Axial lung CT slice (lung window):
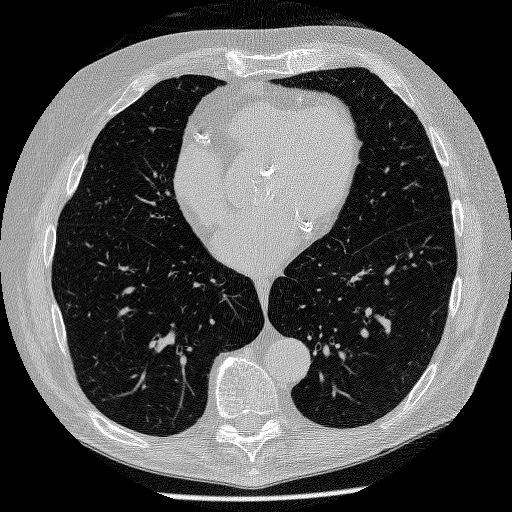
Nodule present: no